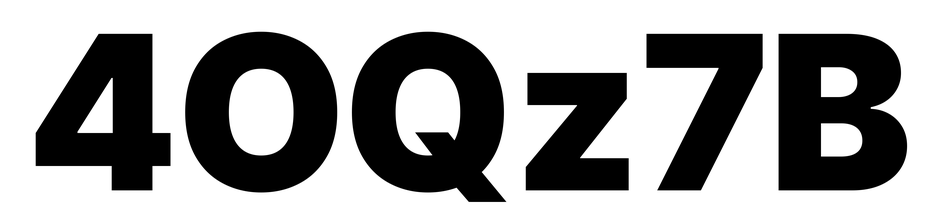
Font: Inter_Black